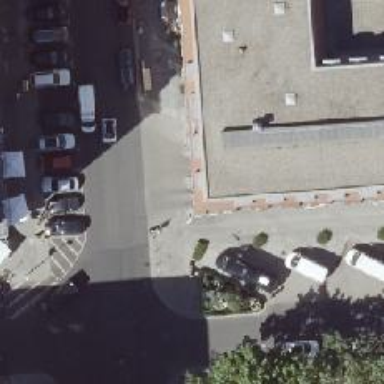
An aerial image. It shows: Multi-storey parking entrance.